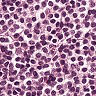
Metastatic tissue present: no